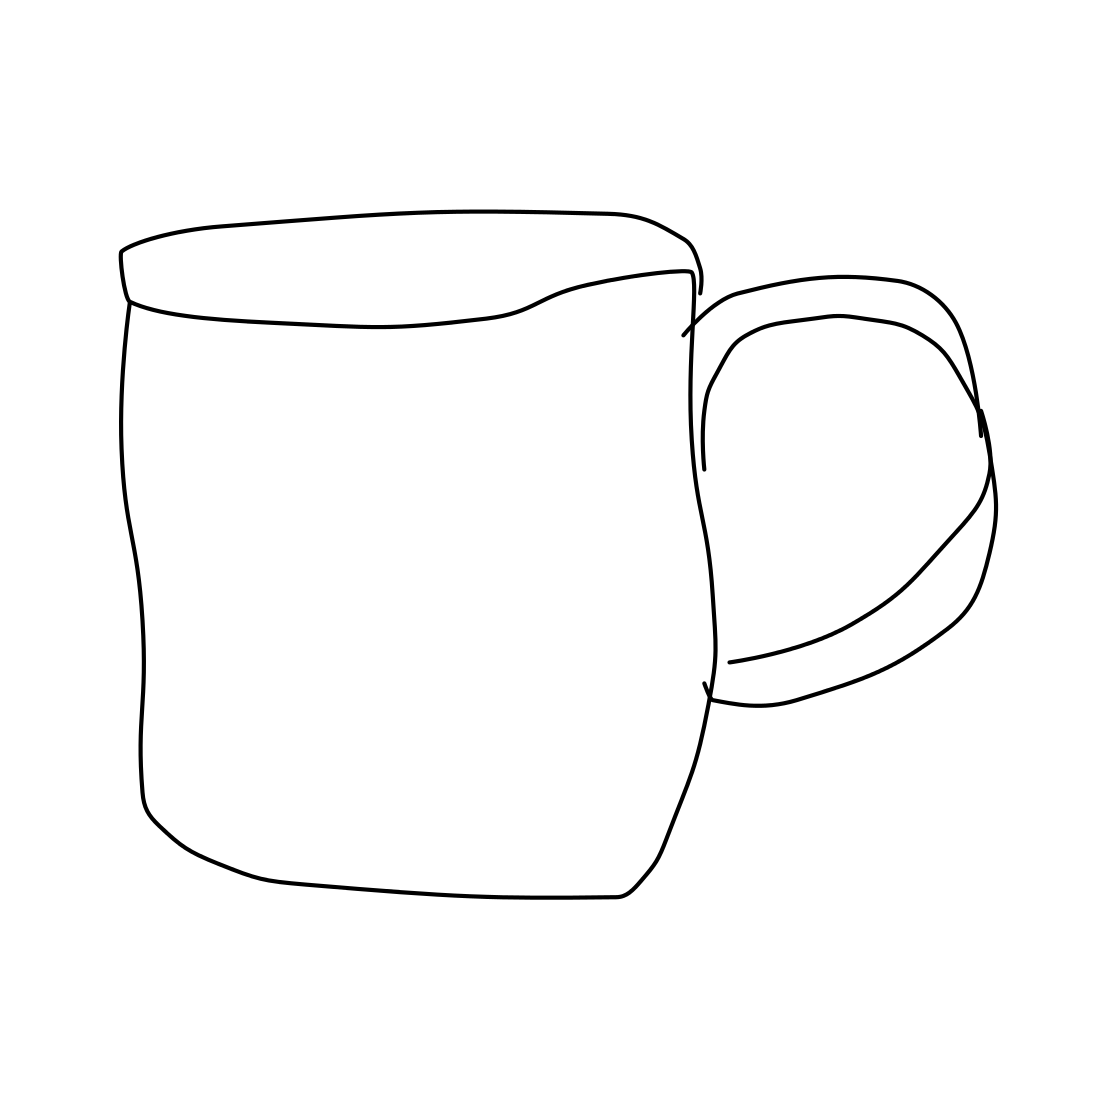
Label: mug